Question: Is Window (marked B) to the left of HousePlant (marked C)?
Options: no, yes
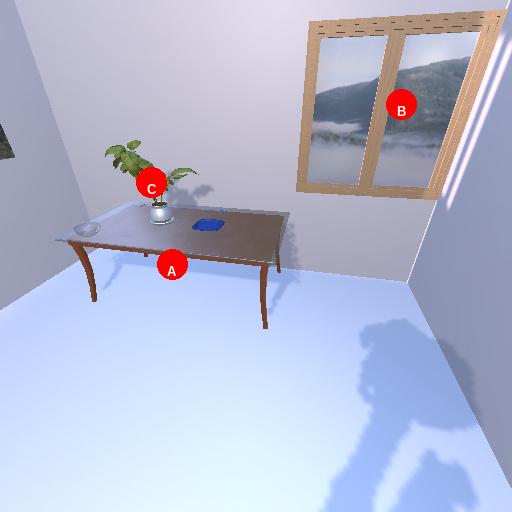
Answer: no